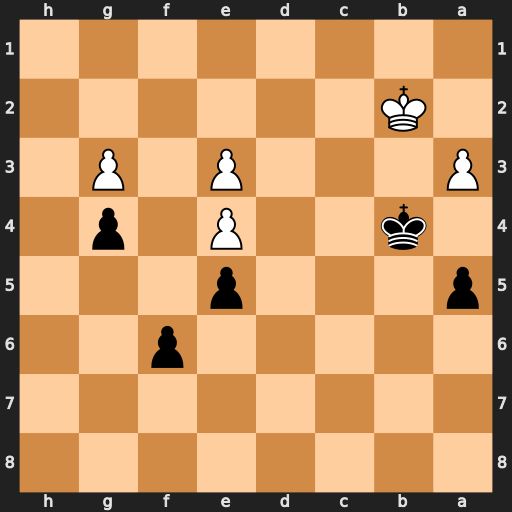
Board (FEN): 8/8/5p2/p3p3/1k2P1p1/P3P1P1/1K6/8
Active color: b
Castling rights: -
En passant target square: -
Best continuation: Kc4 Kc2 a4 Kd2 Kb3